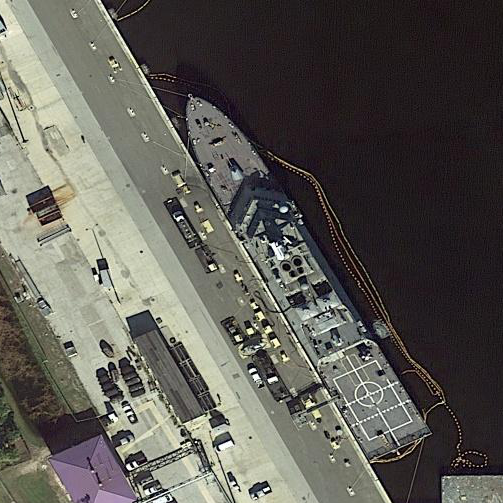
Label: Freedom-class_combat_ship